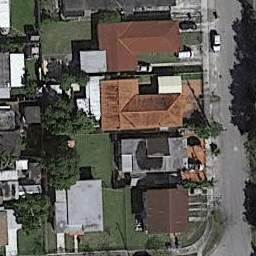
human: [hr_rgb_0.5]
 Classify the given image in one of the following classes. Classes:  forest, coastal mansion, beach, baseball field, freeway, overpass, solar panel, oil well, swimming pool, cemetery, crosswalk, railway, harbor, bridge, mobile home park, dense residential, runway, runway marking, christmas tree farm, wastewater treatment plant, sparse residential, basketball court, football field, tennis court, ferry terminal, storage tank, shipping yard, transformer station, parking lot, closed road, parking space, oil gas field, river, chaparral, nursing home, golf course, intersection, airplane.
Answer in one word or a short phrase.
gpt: dense residential